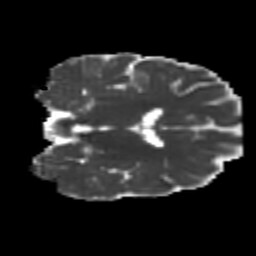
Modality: MD
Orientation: coronal
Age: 23
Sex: female
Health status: healthy
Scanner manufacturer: philips
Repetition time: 7.385 s
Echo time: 0.08599 s